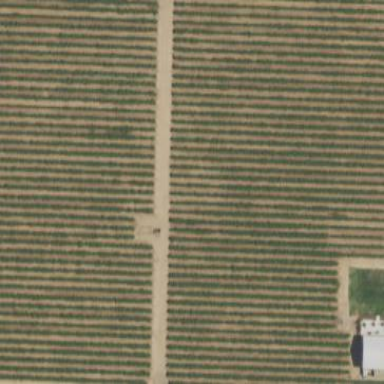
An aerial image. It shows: Vineyard with open space properties.